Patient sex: M
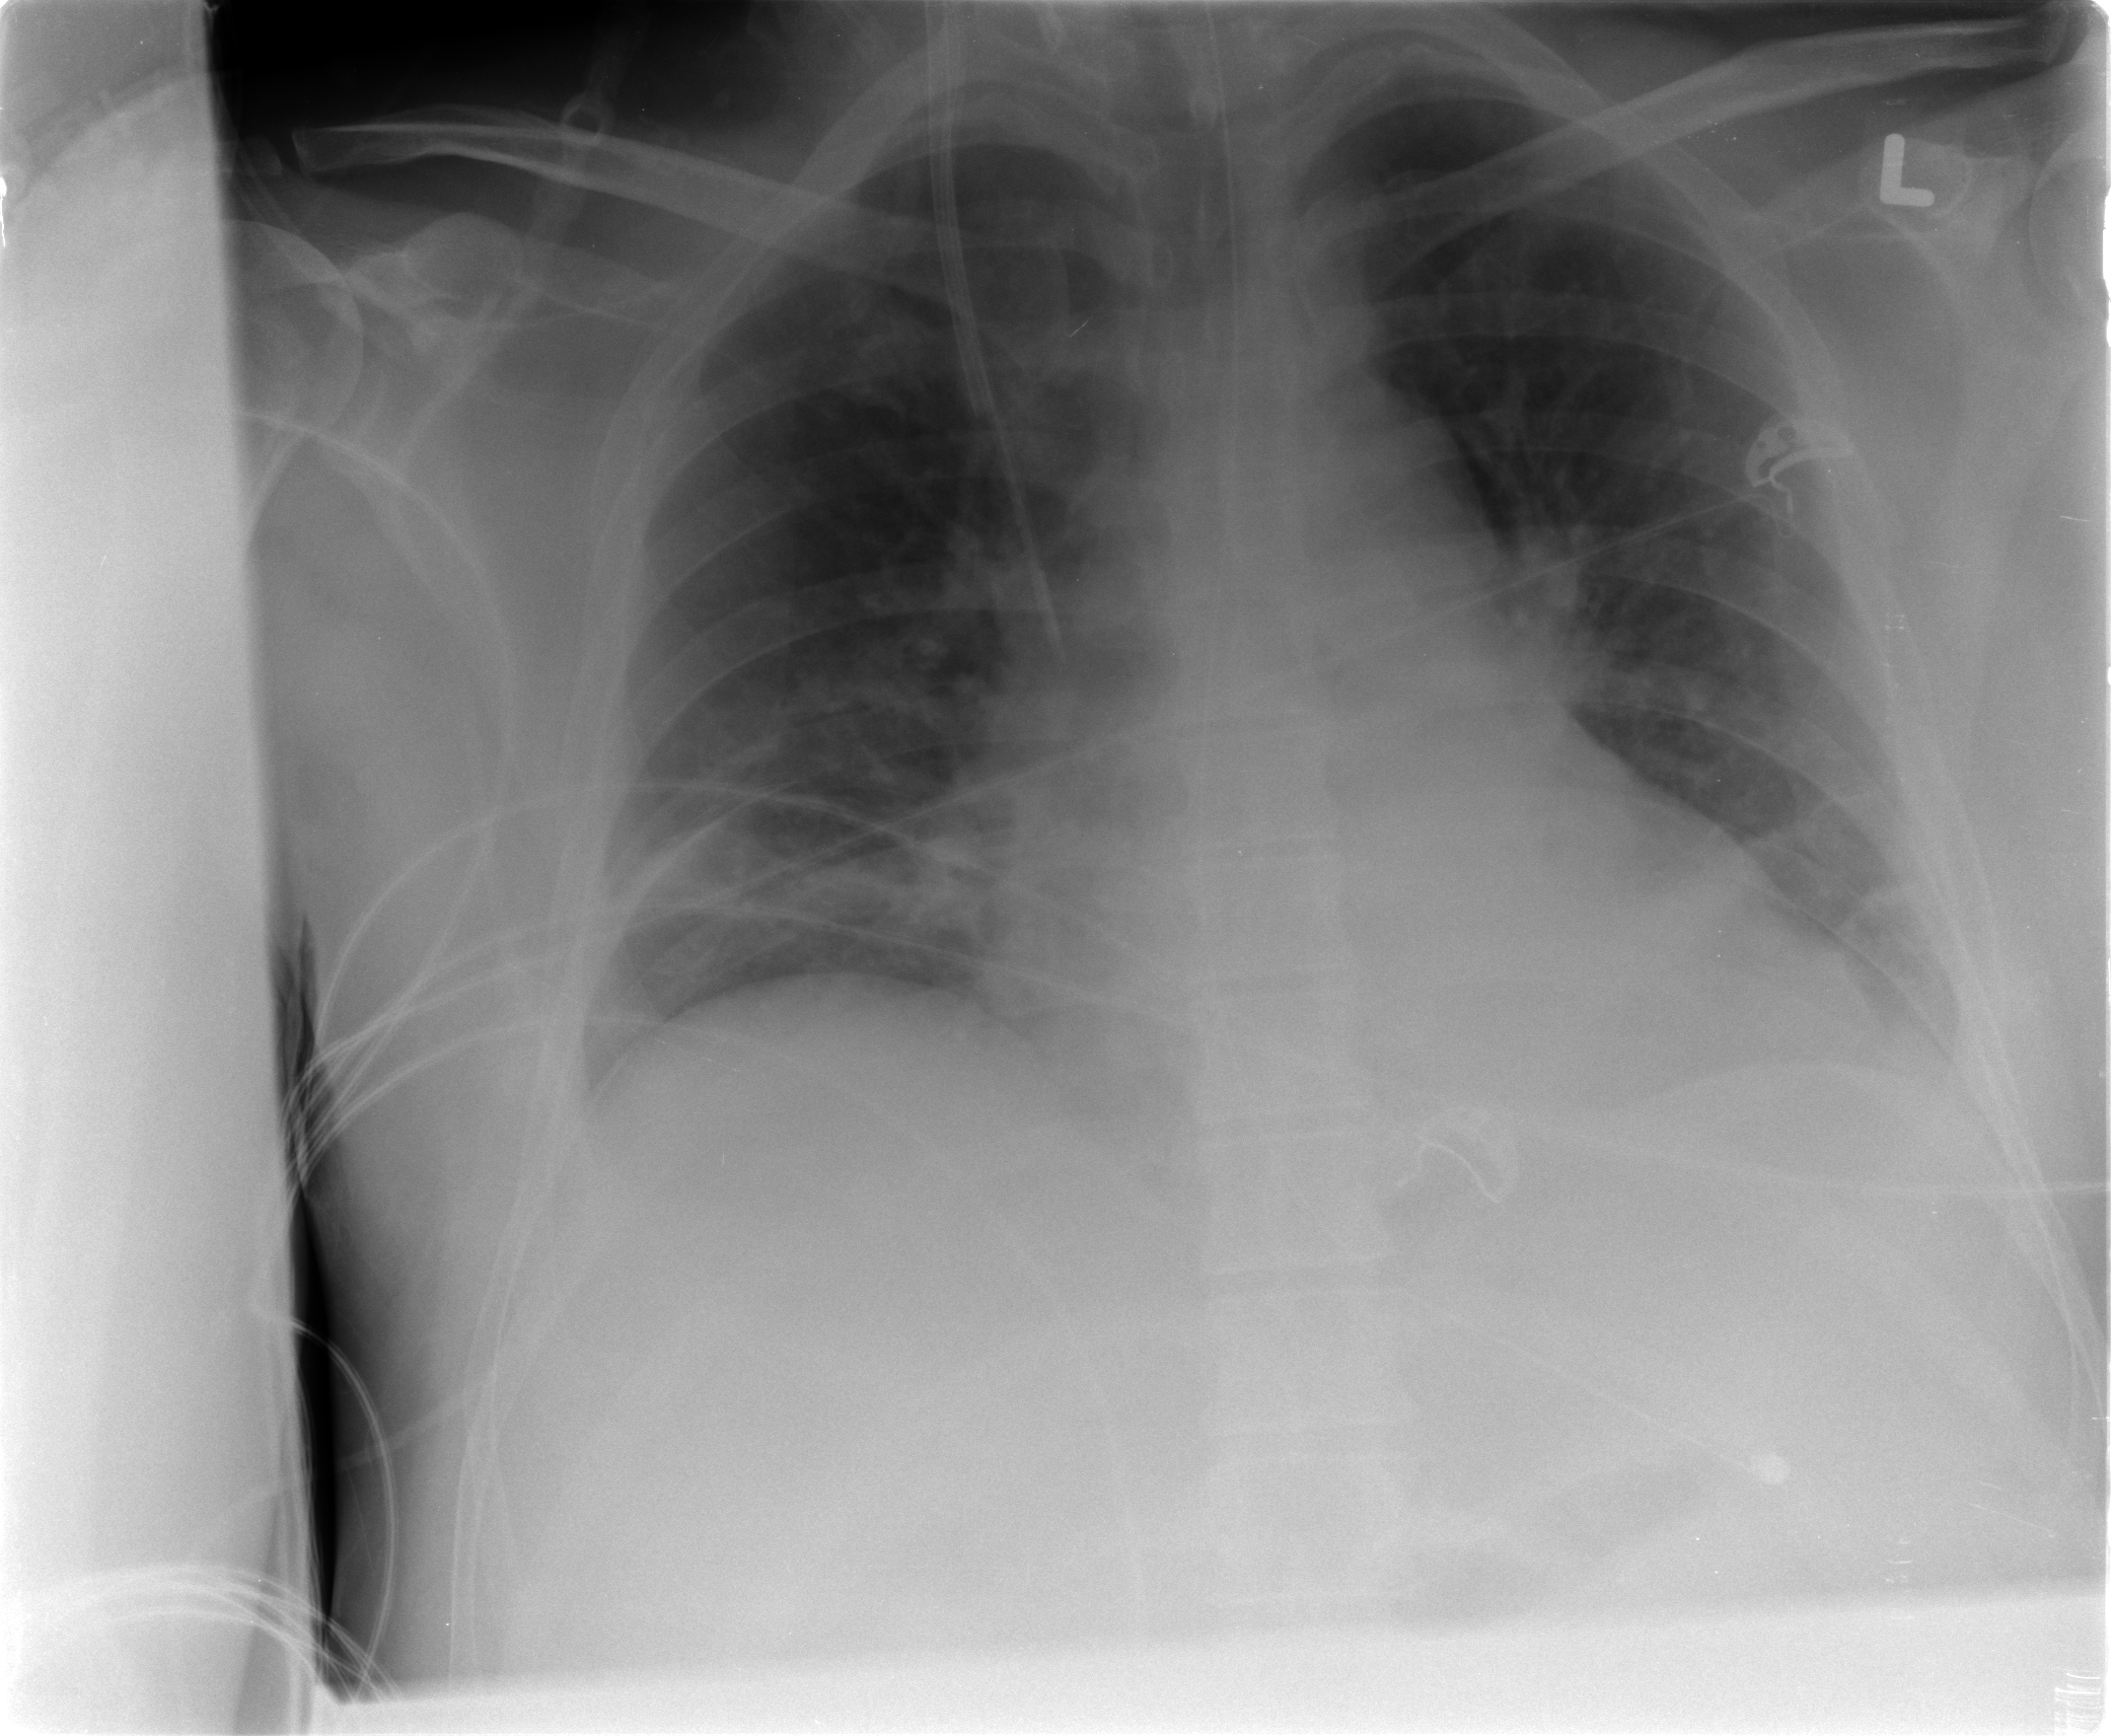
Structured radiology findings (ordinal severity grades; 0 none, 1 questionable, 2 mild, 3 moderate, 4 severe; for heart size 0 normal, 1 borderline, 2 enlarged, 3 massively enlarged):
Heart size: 2
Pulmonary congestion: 2
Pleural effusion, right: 0
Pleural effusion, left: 1
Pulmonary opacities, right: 2
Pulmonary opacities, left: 1
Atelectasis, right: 2
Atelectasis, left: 2